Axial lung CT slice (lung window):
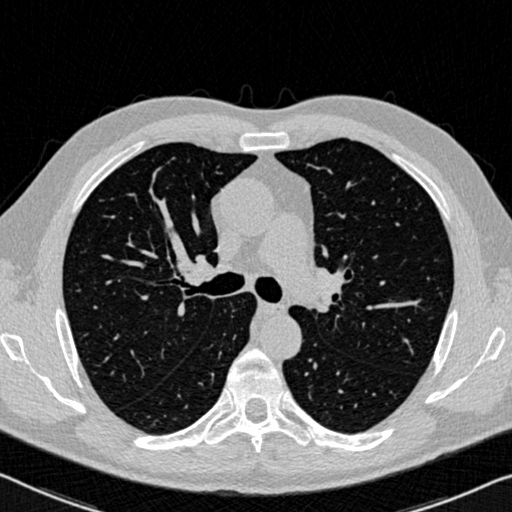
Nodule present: no